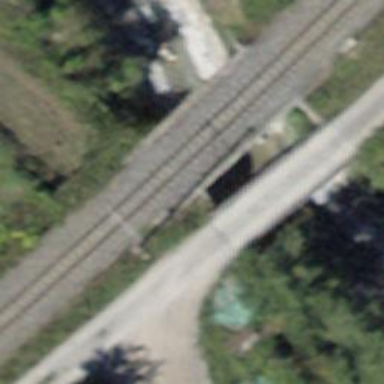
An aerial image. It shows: Service road that includes bridge.